Interaction volume radius: 10 \u00c5
Interaction volume height: 25 \u00c5
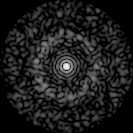
Disorder parameter: 0.8361